Field crop: maize
Growth stage: 2
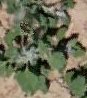
Species: chenopodium